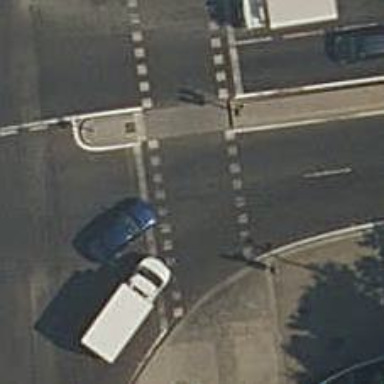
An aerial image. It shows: Road with traffic signals at the crossing.